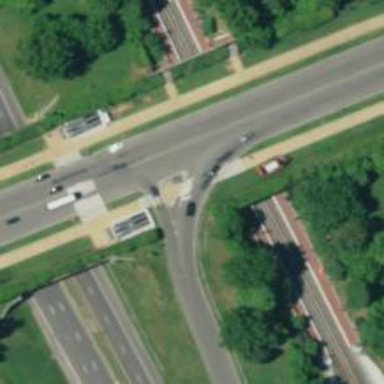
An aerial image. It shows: Trunk link highway.